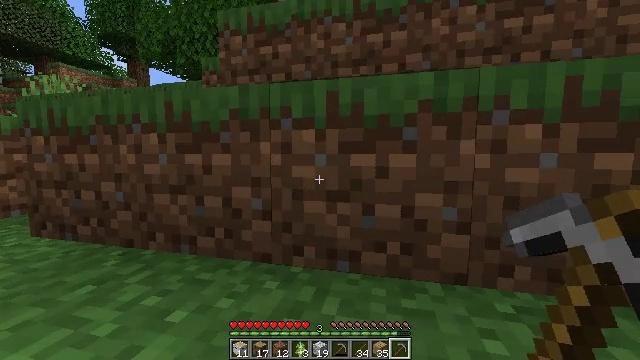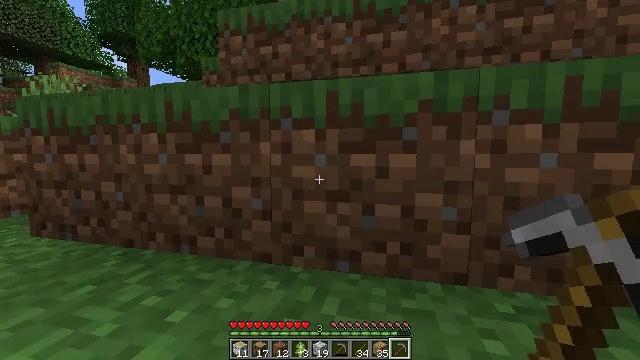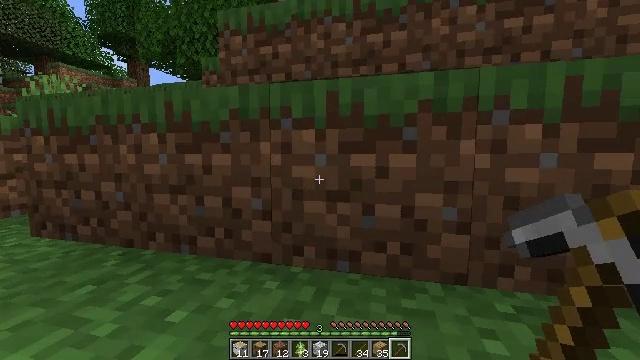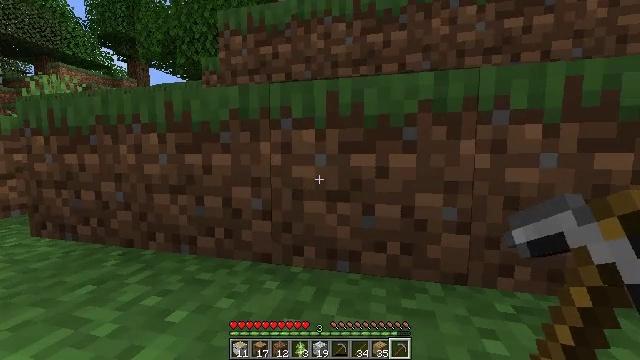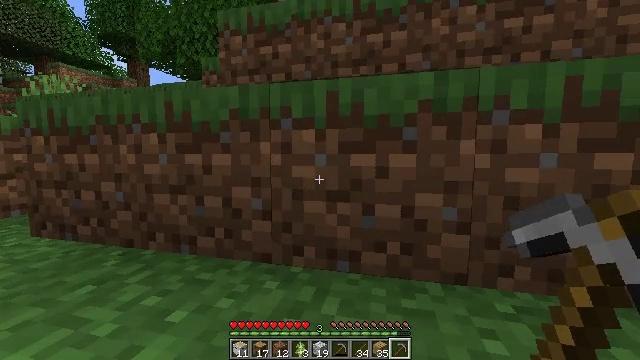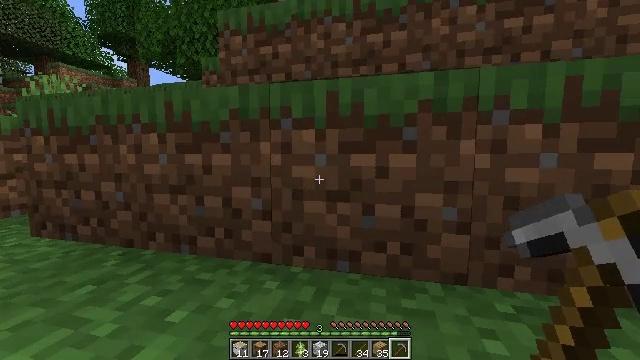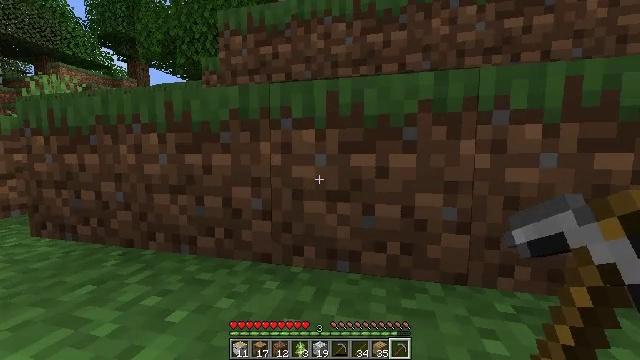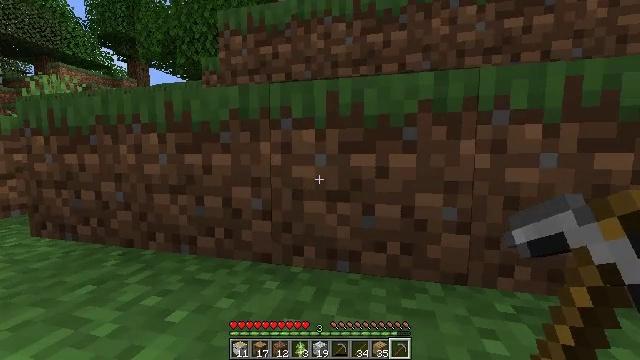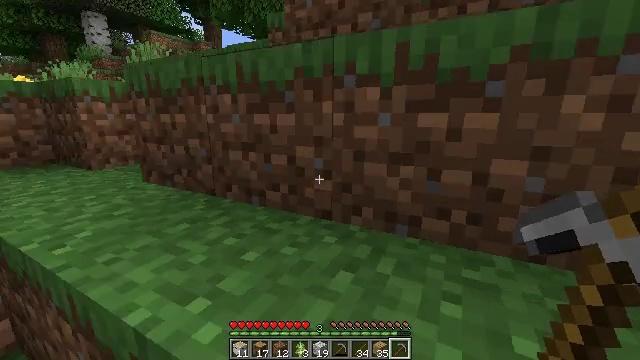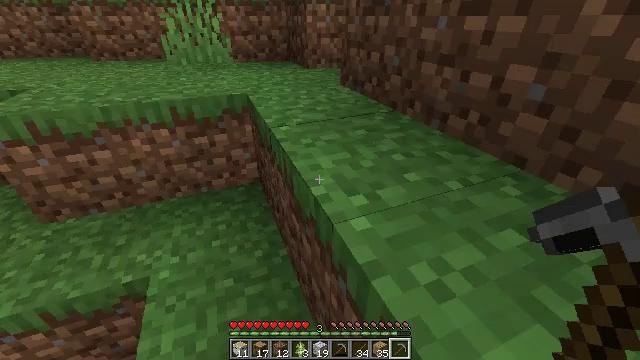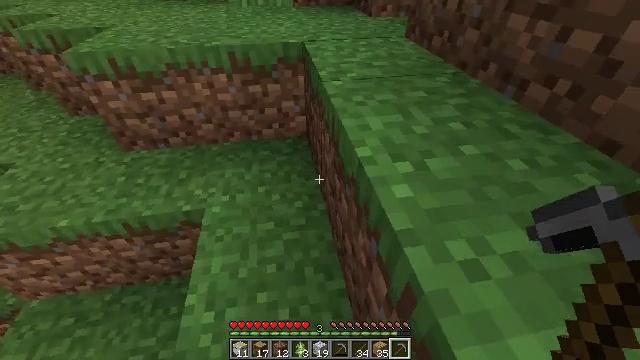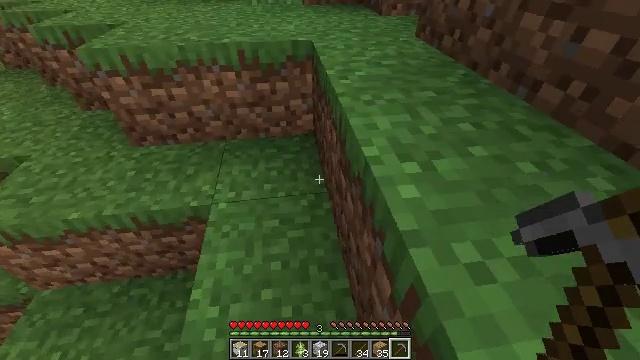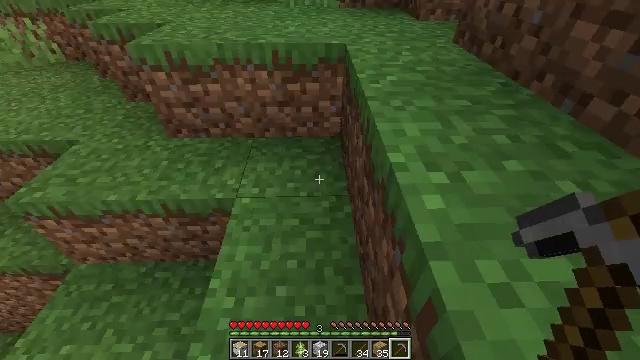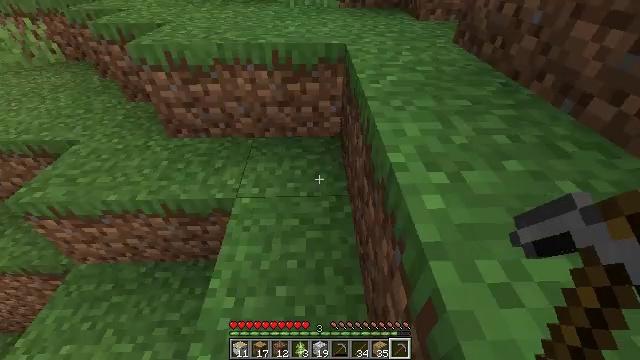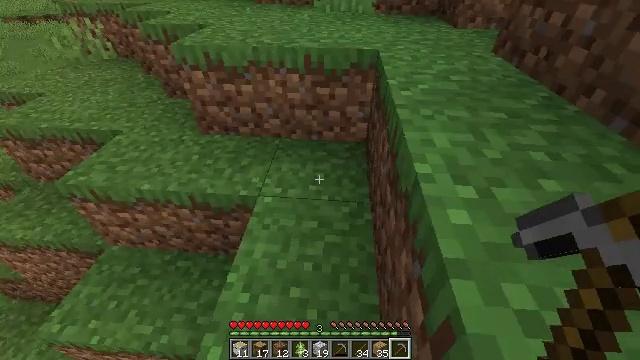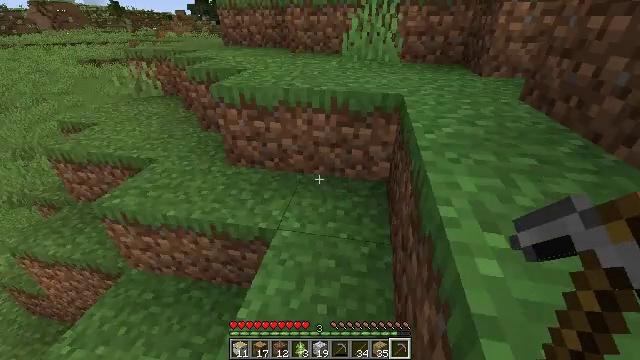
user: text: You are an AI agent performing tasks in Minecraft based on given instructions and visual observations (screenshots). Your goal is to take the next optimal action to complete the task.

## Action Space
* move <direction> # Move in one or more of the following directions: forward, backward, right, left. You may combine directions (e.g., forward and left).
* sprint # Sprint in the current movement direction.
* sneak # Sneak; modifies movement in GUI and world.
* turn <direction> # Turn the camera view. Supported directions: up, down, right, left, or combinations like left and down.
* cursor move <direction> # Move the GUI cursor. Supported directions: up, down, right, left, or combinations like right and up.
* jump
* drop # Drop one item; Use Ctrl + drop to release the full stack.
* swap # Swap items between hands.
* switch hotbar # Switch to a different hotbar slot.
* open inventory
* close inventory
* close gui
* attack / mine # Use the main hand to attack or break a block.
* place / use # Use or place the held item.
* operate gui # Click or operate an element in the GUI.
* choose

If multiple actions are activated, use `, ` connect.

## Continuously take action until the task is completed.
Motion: motion action
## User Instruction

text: Mine tall grass from the ground.
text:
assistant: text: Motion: no_op
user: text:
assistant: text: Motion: no_op
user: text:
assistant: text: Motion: no_op
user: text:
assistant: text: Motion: no_op
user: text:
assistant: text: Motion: no_op
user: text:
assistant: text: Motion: no_op
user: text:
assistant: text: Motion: no_op
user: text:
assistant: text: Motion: turn left and down
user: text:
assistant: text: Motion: turn left and down
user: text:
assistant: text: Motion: turn left and down
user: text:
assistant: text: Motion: turn left
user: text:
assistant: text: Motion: turn left
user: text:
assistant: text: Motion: no_op
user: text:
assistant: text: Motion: turn left
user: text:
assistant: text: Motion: turn left and up
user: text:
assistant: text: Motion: turn right and up
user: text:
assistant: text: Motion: turn right and up
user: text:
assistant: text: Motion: turn right and up
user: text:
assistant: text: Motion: turn right and up
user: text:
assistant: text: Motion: turn right and up
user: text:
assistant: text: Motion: turn right
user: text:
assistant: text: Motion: turn right
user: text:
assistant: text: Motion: no_op
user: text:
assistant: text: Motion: no_op
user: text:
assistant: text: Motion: turn down
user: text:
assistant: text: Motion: turn right and down
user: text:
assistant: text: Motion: no_op
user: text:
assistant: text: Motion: no_op
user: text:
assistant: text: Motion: no_op
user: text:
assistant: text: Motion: turn right